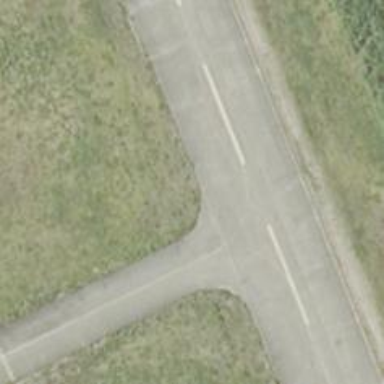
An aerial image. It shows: View of taxiway at the airport.